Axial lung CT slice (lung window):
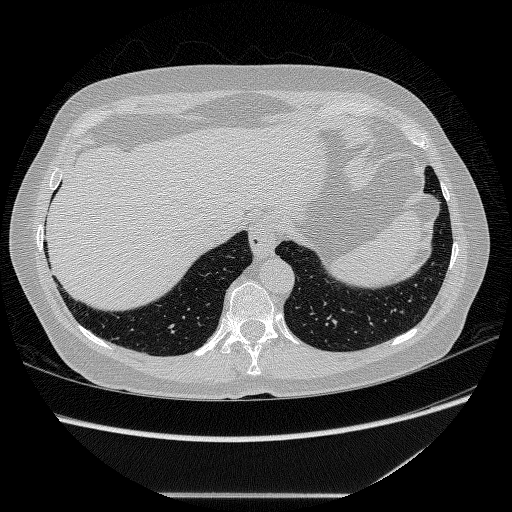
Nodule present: no